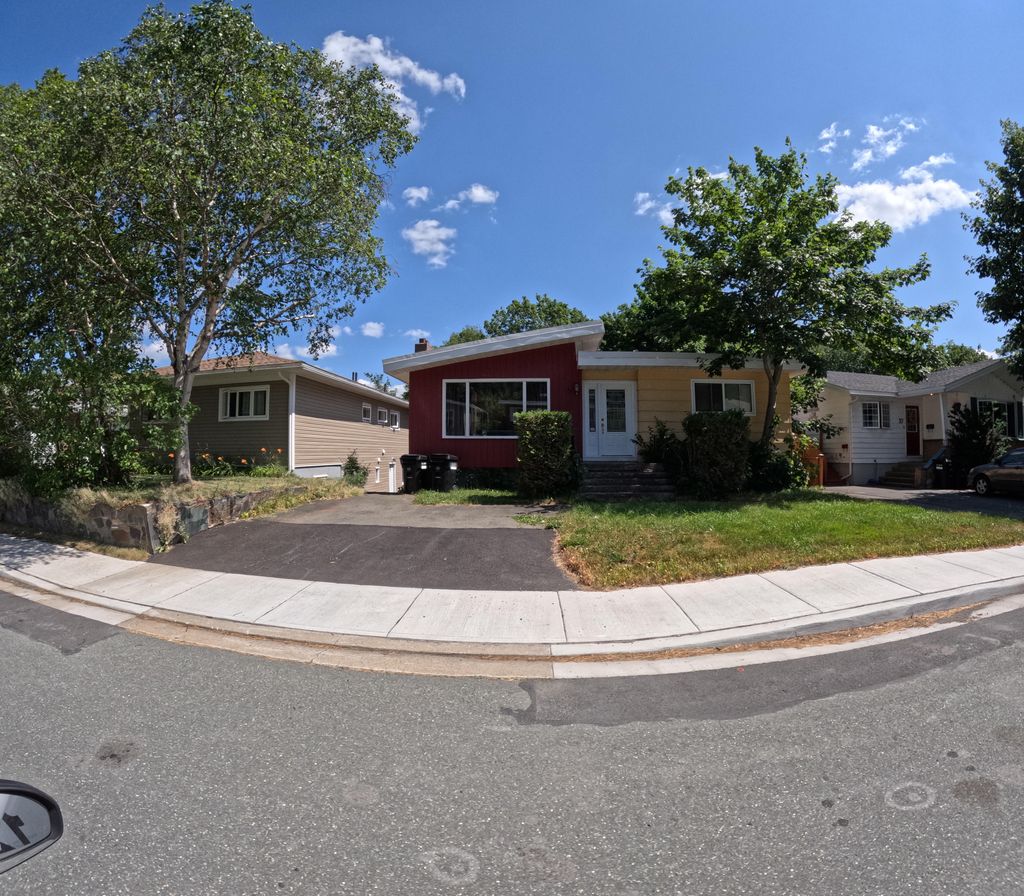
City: st_johns